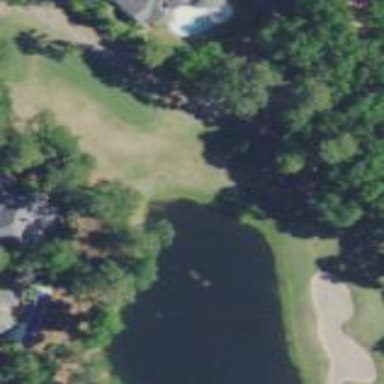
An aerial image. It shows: Picturesque scene of golf course with lateral water hazard.